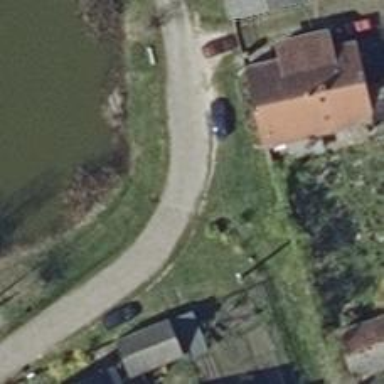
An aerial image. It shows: Residential road.